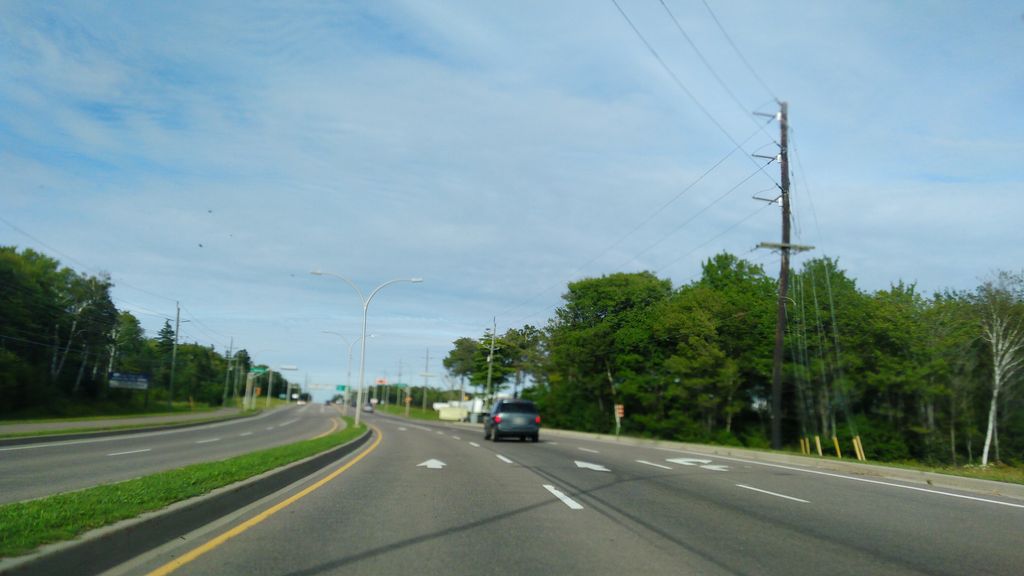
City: charlottetown